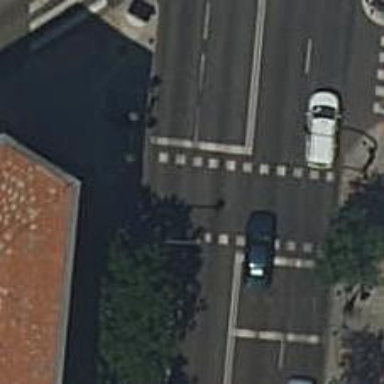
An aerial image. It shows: Crossing with traffic signals.